Brain MRI, modality: ceT1
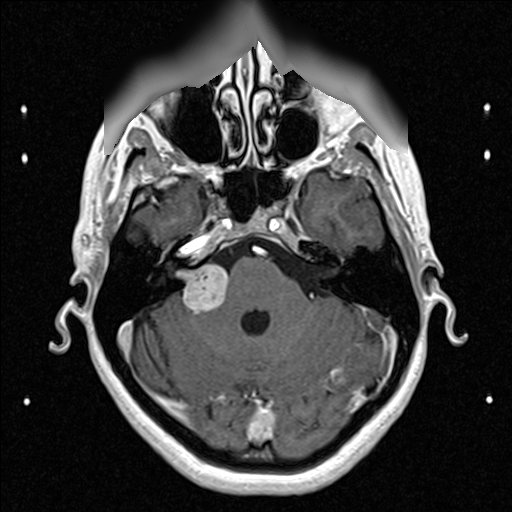